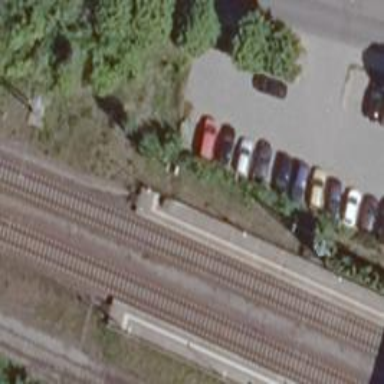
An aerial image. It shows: Close-up of railway platform edge.